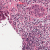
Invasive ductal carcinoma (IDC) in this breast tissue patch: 1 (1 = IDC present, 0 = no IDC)